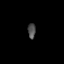
Tissue: skin
Cell type: Epithelial cells
Senescence score: 0.2416
Nuclear area (px): 114
Mean DAPI intensity: 78.535